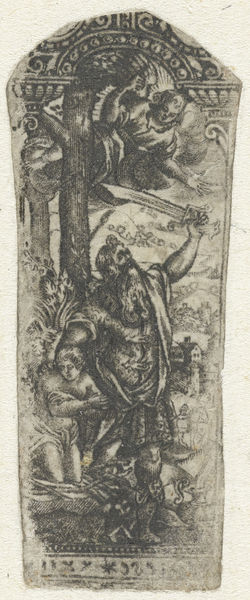
Titel: Messenheft met het offer van Abraham
Standort: Amsterdam
Institution: Rijksmuseum
Schlagwörter: baum, flügel, kampf, mann, weiß, hintergrund, schwarz, zeichnung, bart, vollbart, natur, stamm, kind, wald, engel, schwer, ornamente, säbel, isaak, opferung, abraham, jakob, isaac, baumstadt